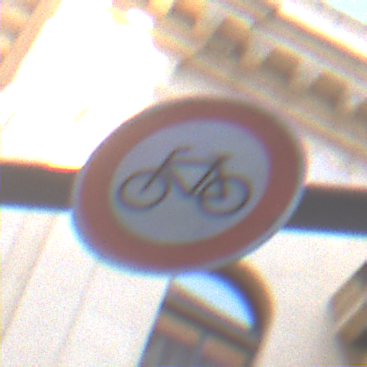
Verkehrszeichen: VerbotRadverkehr
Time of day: MorningAfternoon
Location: Outdoor (Urban)
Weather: PartlyCloudy
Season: NotSpecified
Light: Natural